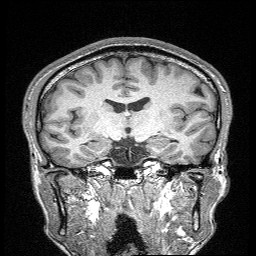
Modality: T1w
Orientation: sagittal
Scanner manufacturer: siemens
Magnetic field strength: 3 T
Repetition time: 2.25 s
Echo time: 0.00306 s